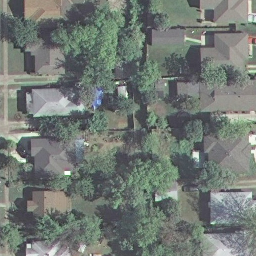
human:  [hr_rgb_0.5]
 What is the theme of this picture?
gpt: medium residential

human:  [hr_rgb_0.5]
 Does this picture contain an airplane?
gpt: no

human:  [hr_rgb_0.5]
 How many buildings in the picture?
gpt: eleven